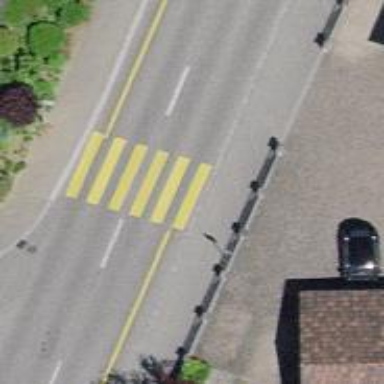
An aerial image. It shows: Uncontrolled zebra crossing on the road.